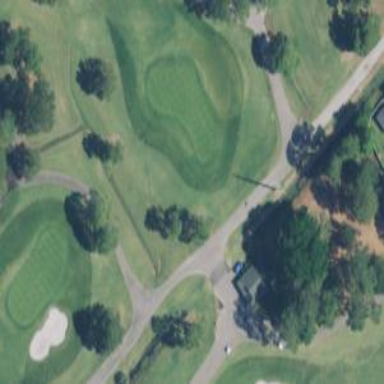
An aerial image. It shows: View of golf hole.